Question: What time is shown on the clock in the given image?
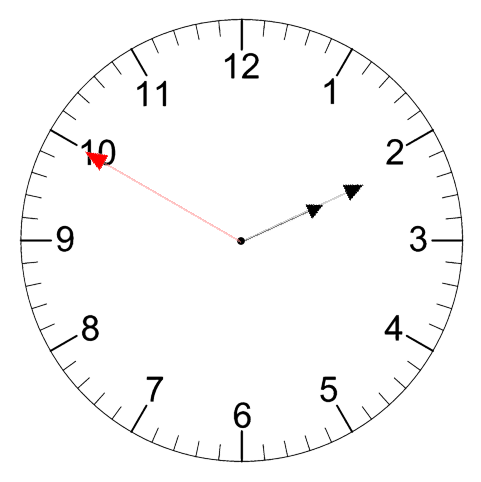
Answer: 02:10:50